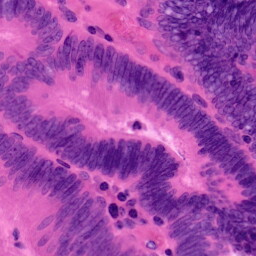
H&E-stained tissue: Colon